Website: crate-barrel
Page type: billing-address
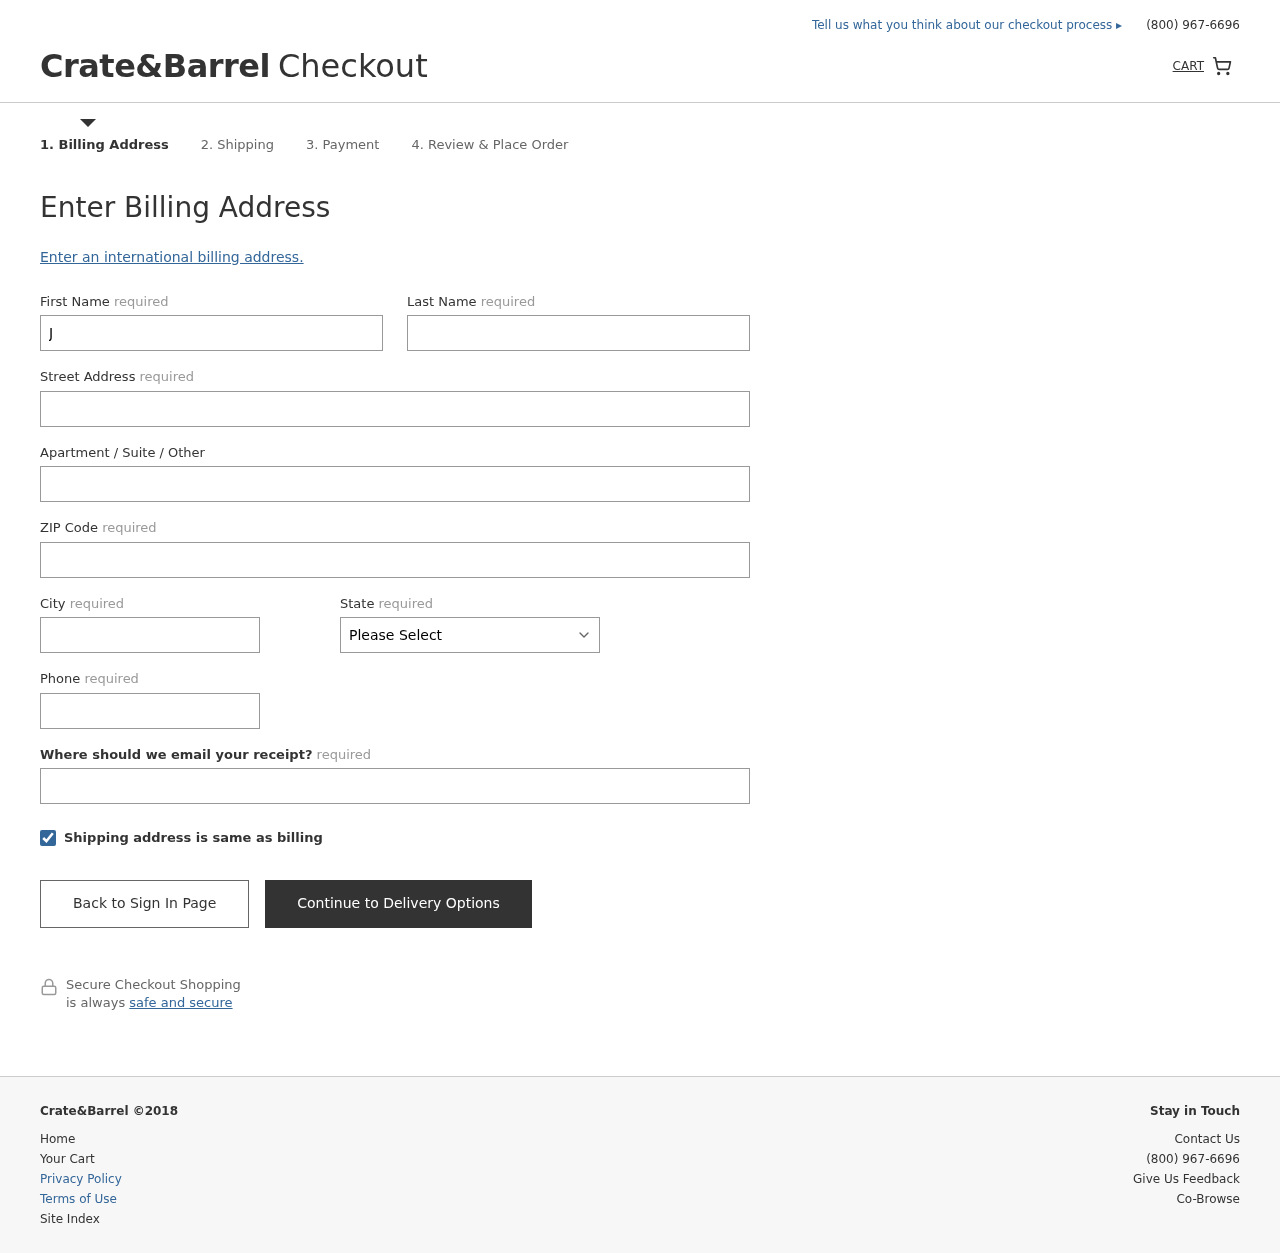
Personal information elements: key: PII_STATE
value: Hawaii
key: PII_FIRSTNAME
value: James
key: PII_LASTNAME
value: Coleman
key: PII_STREET
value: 5529 Vance Crossroad
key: PII_STREET2
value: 436 Brennan Islands
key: PII_POSTCODE
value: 98394
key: PII_CITY
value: North Christopher
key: PII_PHONE
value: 8204376699
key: PII_EMAIL
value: jamescoleman@hotmail.com